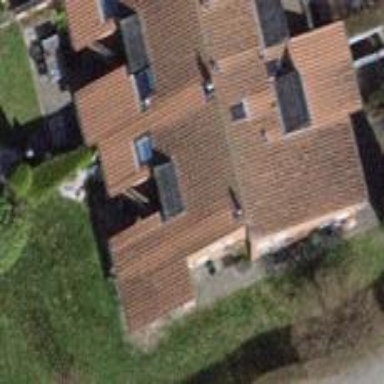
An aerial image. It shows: Simple house.